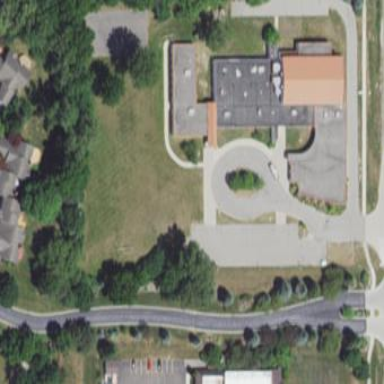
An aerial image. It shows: School.